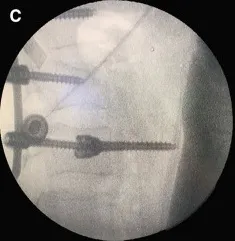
(C) Intraoperative fluoroscopy was taken and confirmed that the screw migrated anteriorly to the vertebral body.
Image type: radiology (x_ray)